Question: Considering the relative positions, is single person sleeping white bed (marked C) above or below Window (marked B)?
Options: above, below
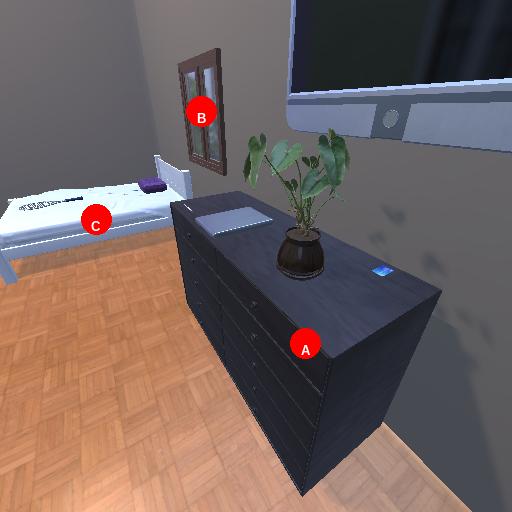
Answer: above